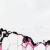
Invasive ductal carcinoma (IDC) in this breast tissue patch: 0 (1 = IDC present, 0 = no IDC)